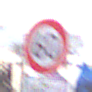
Verkehrszeichen: Geschwindigkeit60
Zusatzzeichen unten: BeiNaesse
Umgebung: Outdoor, Urban
Tageszeit: SunriseSunset
Wetter: Clear
Licht: Natural
Jahreszeit: NotSpecified
Kontrast: MediumContrast